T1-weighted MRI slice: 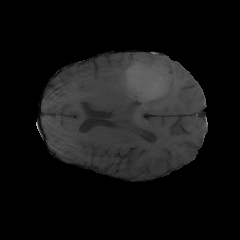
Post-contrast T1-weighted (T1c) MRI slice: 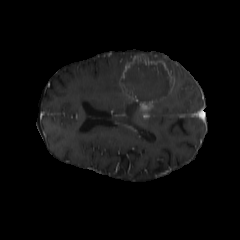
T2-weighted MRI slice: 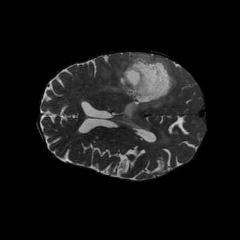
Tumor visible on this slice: yes